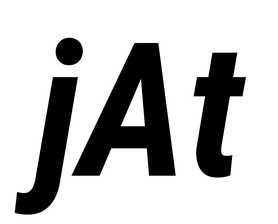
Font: Roboto-Italic_Condensed_Bold_Italic